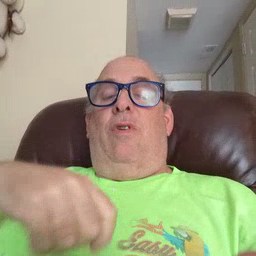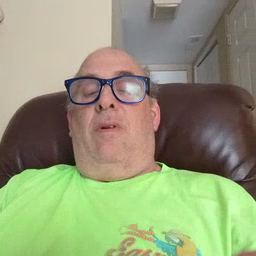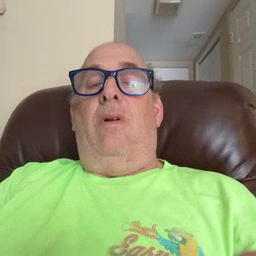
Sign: zipper